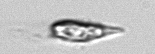
Label: Euglena